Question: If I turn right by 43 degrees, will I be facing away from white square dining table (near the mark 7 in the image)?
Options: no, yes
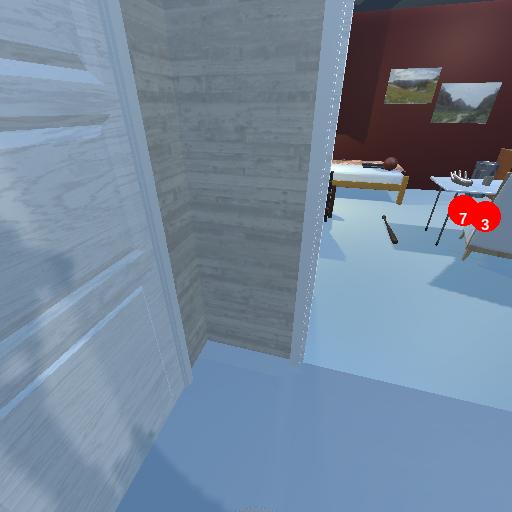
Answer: no